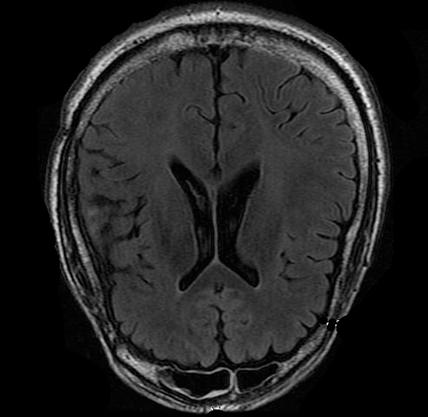
Label: notumor